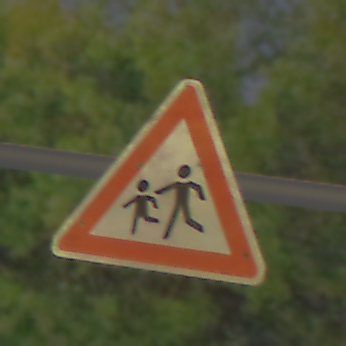
Verkehrszeichen: KinderRechts
Umgebung: Outdoor, Urban
Tageszeit: Night
Wetter: PartlyCloudy
Licht: Artificial
Jahreszeit: NotSpecified
Kontrast: HighContrast